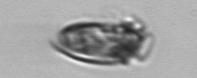
Label: Dinophysis_acuminata